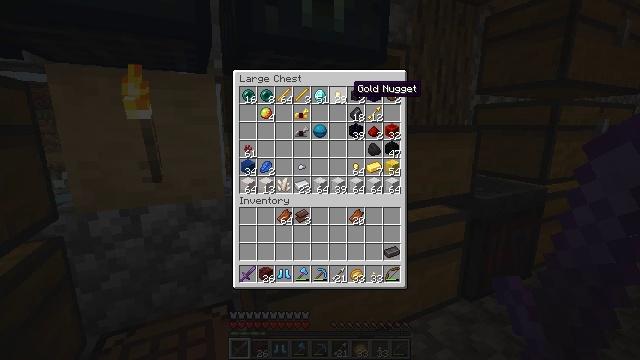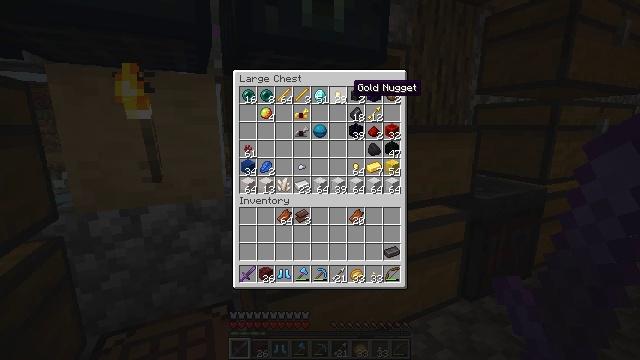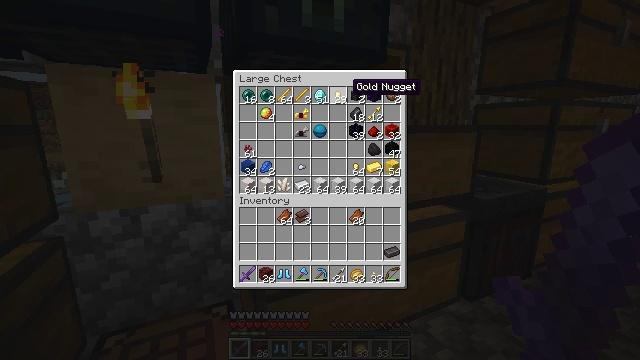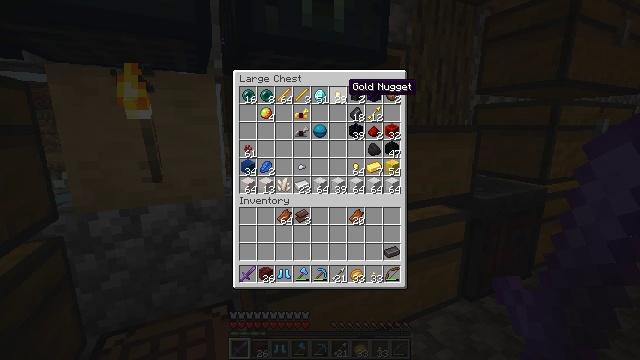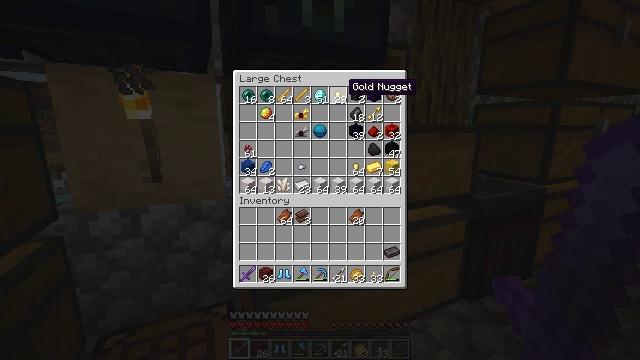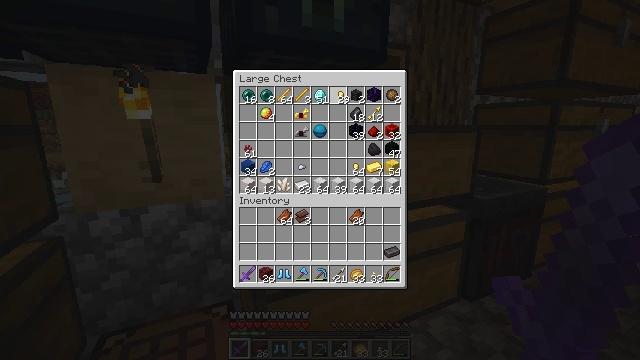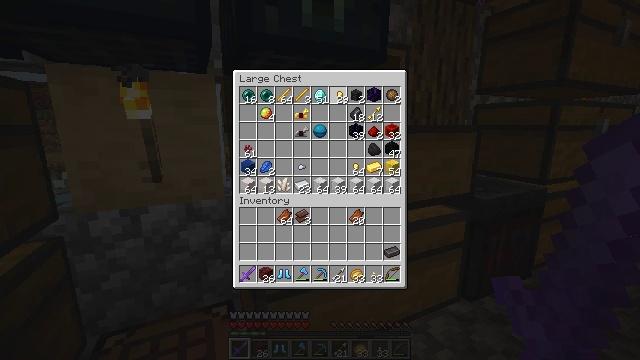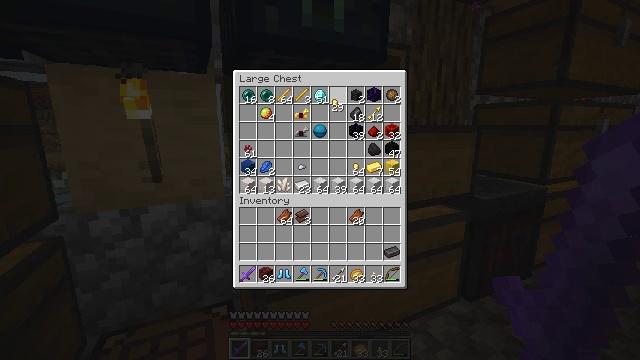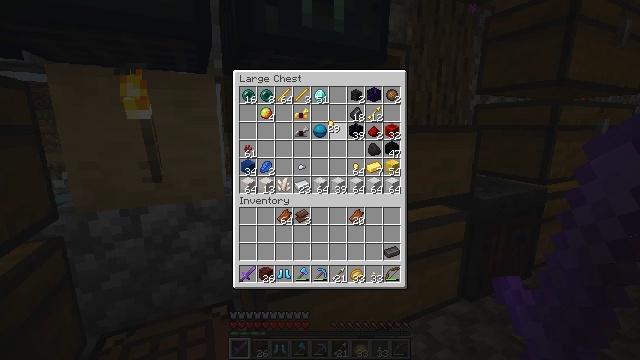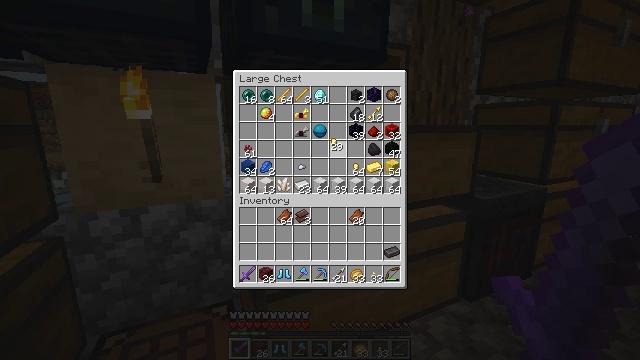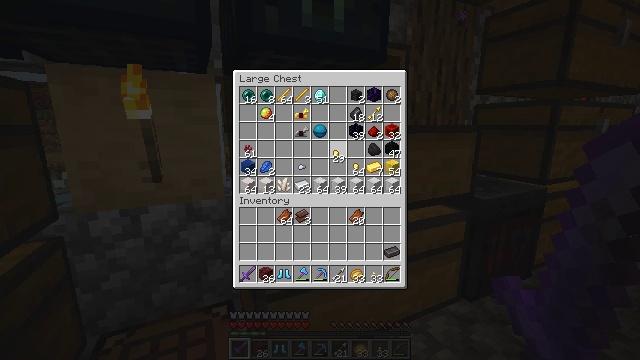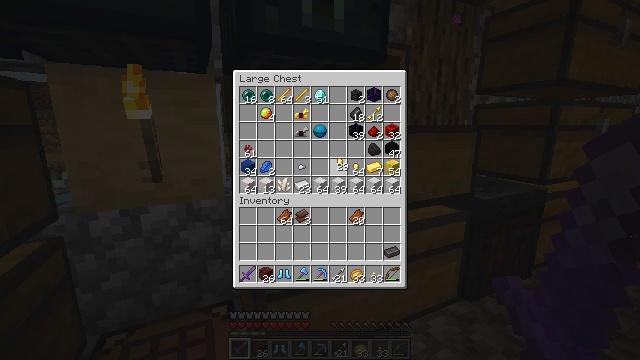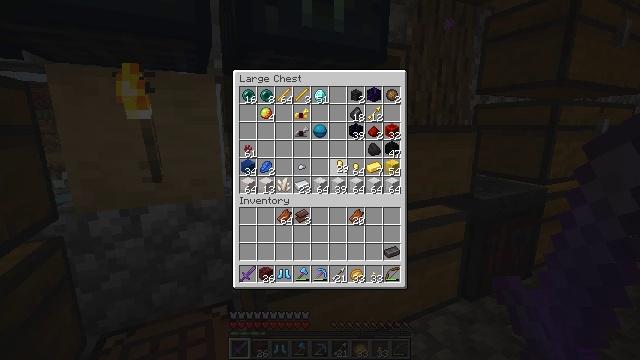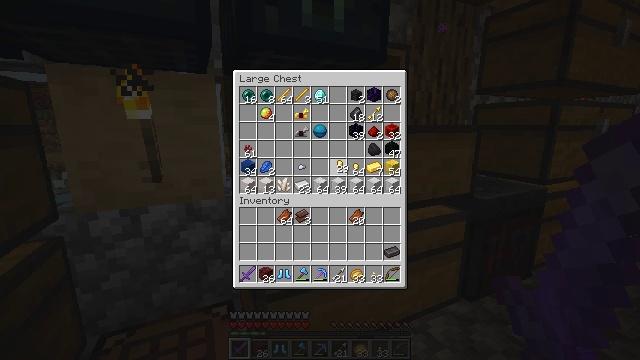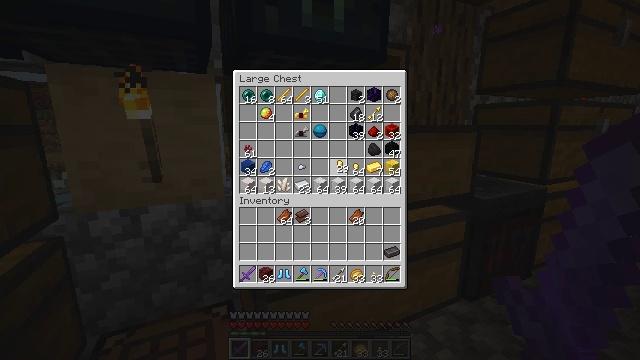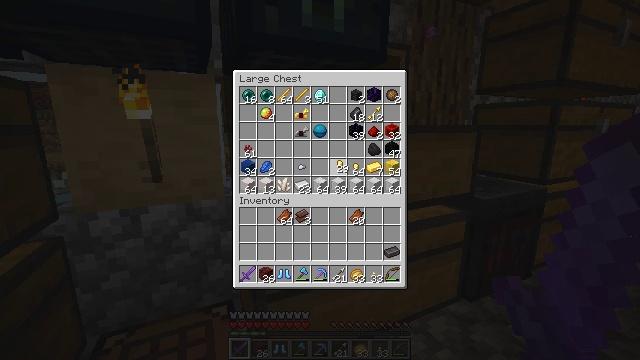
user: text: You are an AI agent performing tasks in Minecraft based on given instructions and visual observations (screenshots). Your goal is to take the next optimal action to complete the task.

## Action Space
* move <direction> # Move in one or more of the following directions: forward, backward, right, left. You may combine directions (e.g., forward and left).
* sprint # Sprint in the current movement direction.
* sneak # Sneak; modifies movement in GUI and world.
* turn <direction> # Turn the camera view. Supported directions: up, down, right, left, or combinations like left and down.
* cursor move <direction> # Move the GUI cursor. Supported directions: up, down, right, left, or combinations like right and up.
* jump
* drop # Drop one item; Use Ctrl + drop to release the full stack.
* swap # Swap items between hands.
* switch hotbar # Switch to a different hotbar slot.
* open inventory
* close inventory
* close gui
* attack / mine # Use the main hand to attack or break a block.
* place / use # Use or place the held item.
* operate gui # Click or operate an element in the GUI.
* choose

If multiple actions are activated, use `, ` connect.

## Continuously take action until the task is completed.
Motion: motion action
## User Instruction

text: Upgrade diamond boots to netherite boots using a smithing table.
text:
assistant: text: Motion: no_op
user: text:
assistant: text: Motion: no_op
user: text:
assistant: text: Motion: no_op
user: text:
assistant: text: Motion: no_op
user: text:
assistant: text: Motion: operate gui
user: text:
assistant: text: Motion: operate gui
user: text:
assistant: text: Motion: cursor move down
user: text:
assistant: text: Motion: cursor move down
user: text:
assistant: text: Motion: cursor move down
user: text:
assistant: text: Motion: cursor move down
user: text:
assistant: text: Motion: cursor move down
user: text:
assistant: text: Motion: no_op
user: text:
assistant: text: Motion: no_op
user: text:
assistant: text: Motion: operate gui
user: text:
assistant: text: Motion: operate gui
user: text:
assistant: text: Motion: no_op
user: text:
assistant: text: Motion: no_op
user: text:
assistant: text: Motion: no_op
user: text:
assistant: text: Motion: no_op
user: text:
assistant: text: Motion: close gui
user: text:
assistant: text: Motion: turn right and down
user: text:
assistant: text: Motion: turn right and down
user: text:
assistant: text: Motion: move forward, turn right and down
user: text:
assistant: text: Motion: move forward and move right, turn right and down
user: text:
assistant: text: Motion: move forward and move right, turn left and down
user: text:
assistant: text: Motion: move forward and move right, turn left and down
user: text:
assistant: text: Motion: move forward and move right, turn down
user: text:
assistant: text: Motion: move forward and move right
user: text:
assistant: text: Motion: move right, turn left and down
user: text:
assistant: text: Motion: turn left and down